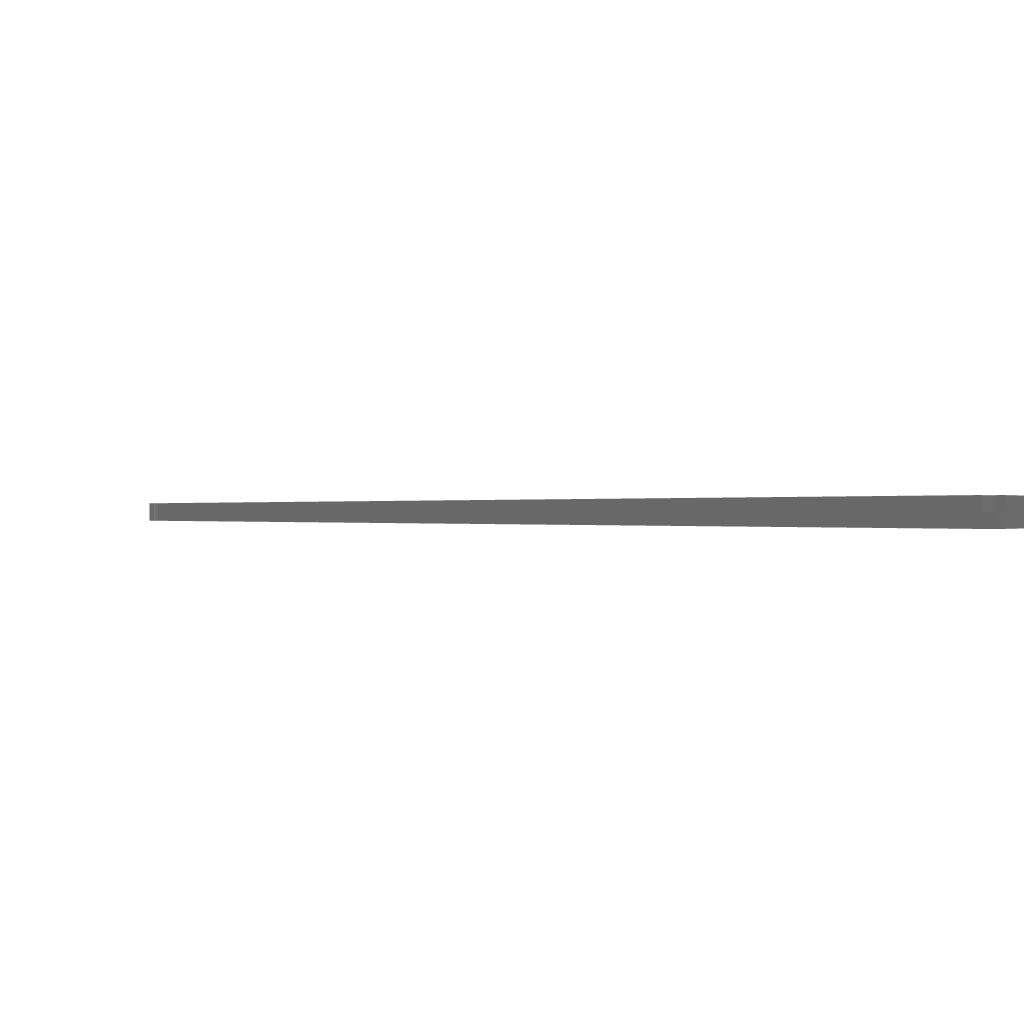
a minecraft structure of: luxurious-villa bad low quality